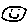
Label: smiley face